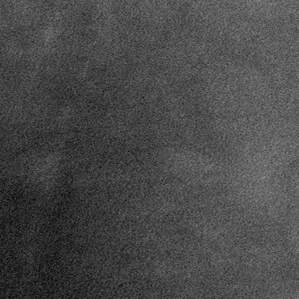
Label: frost